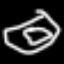
Label: donut